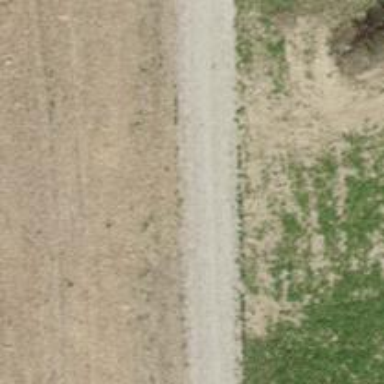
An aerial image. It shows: Gravel track with Grade 3 quality.